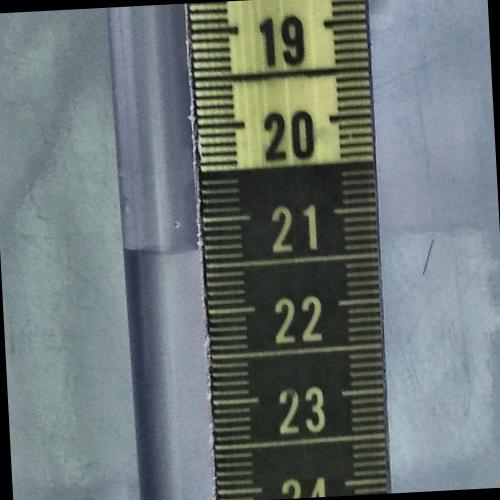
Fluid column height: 21.3 cm